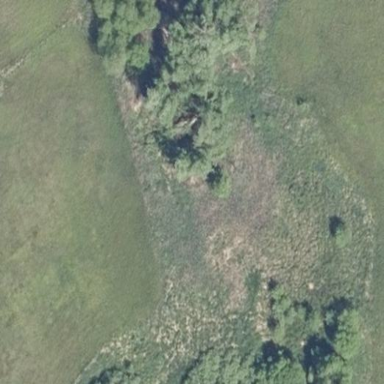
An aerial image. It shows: Beautiful wet meadow natural wetland.